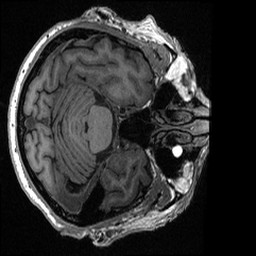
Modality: T1w
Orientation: axial
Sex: male
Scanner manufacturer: ge
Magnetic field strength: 3 T
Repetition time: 0.0064 s
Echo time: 0.00281 s